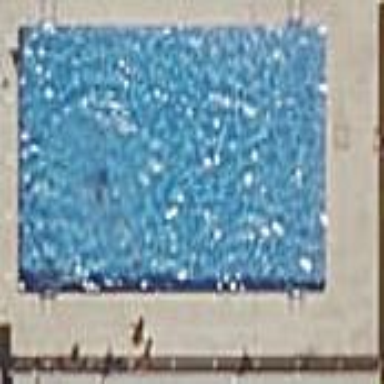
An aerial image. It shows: Swimming pool located in leisure land.